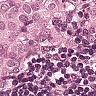
Metastatic tissue present: yes